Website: crate-barrel
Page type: gifting
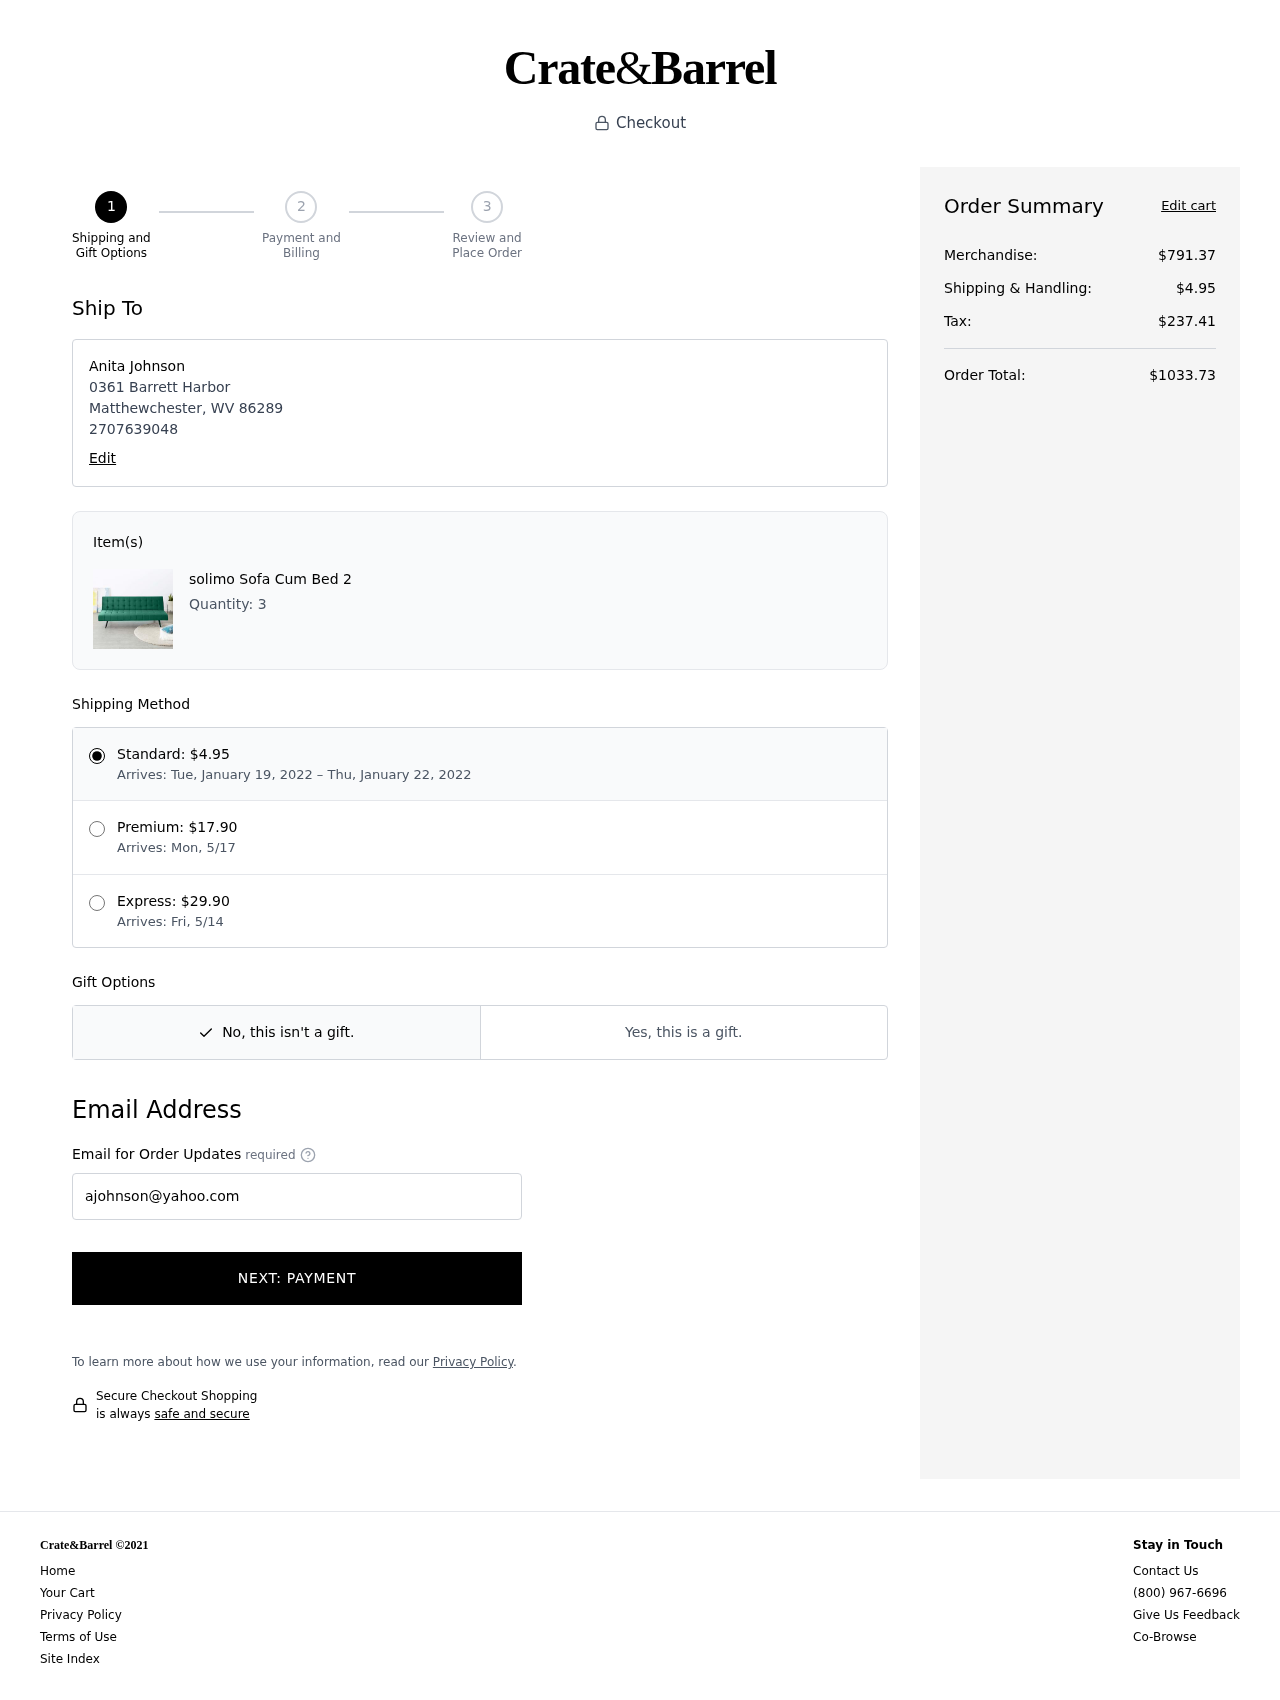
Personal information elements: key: PII_CITY
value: Matthewchester
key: PII_FULLNAME
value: Anita Johnson
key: PII_PHONE
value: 2707639048
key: PII_POSTCODE
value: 86289
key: PII_STATE_ABBR
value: WV
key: PII_STREET
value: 0361 Barrett Harbor
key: PII_EMAIL
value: ajohnson@yahoo.com
Product elements: key: PRODUCT1_NAME
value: solimo Sofa Cum Bed 2
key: PRODUCT1_QUANTITY
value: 3
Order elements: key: ORDER_SHIPPING_DATE
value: January 19, 2022
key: ORDER_DELIVERY_DATE
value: January 22, 2022
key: ORDER_SUBTOTAL
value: $791.37
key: ORDER_SHIPPING_COST
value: $4.95
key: ORDER_TAX
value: $237.41
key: ORDER_TOTAL
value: $1033.73